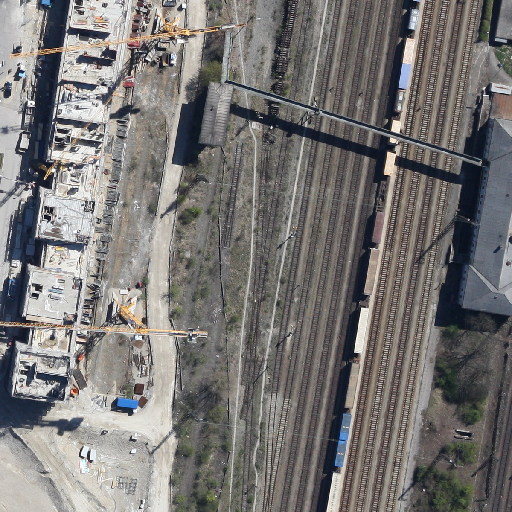
Referring expression: vehicle driving on the road